Field crop: maize
Growth stage: 2
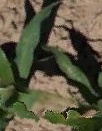
Species: maize